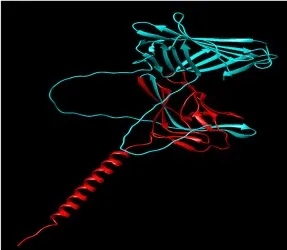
In-silico structural modeling of the identified mutation. (A) Schematic diagram of the wild-type LAMP2 protein and the mutant truncated LAMP2 protein.
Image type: radiology (ct)